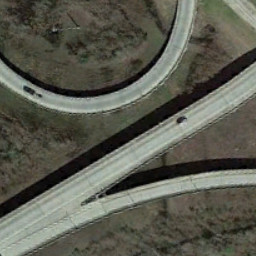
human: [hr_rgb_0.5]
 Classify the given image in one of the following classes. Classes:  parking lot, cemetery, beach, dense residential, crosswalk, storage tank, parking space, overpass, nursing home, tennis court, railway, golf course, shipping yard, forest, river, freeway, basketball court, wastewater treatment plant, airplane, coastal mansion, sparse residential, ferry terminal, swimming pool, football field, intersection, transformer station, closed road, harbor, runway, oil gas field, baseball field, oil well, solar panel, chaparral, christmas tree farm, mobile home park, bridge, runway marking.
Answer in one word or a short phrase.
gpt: overpass